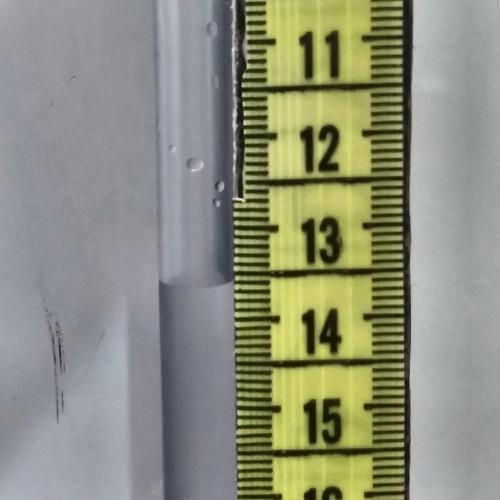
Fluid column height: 13.6 cm